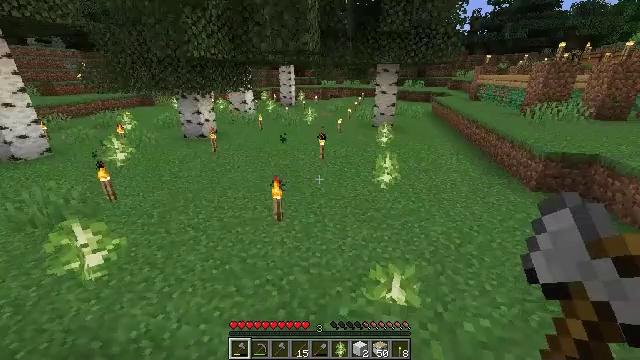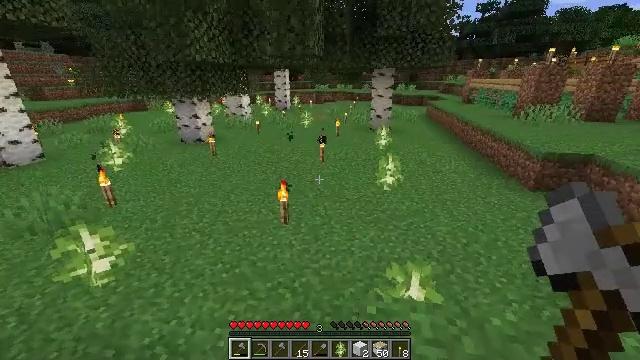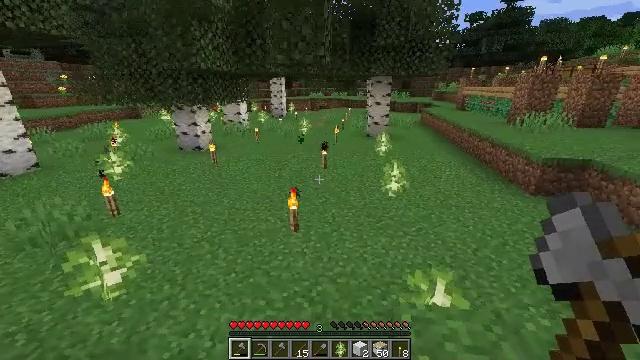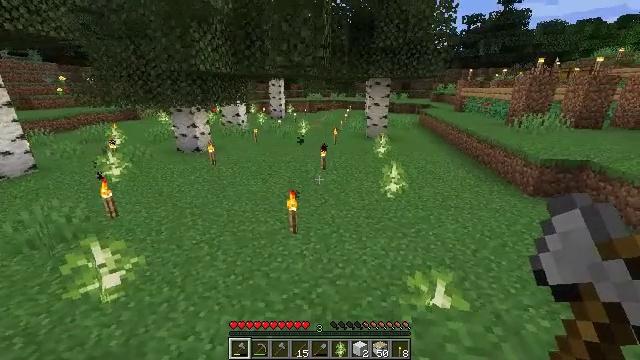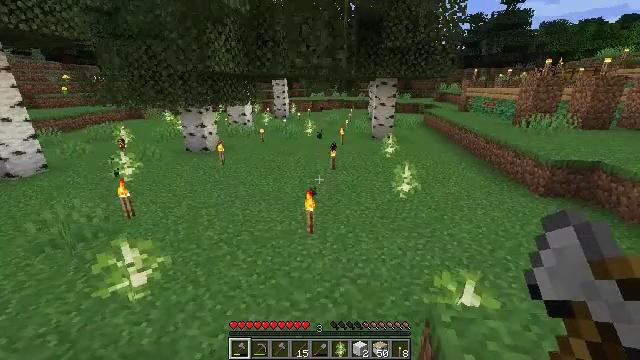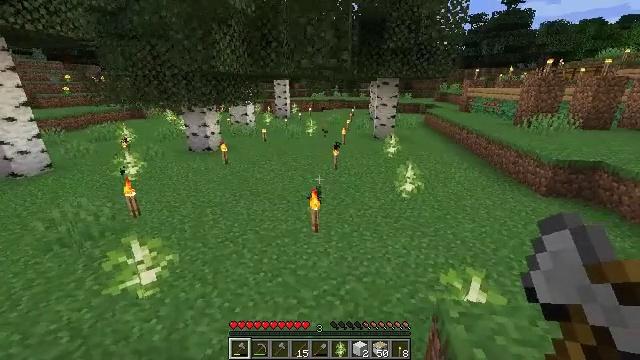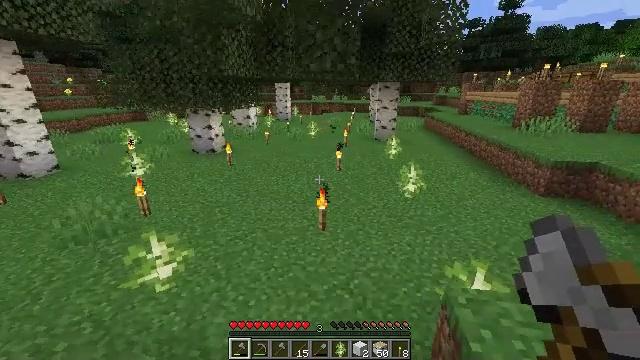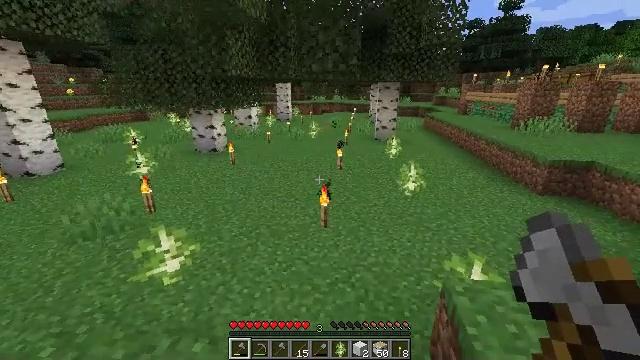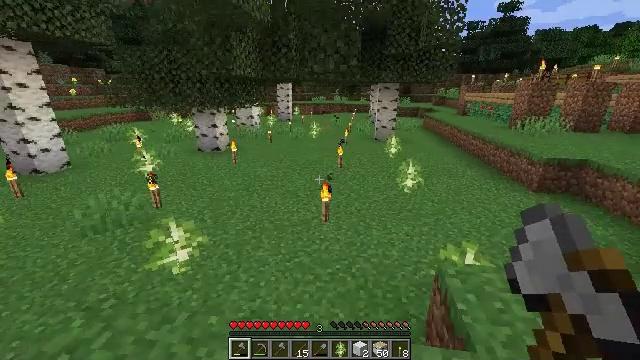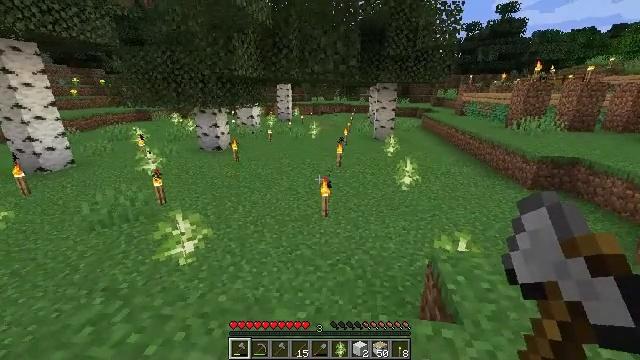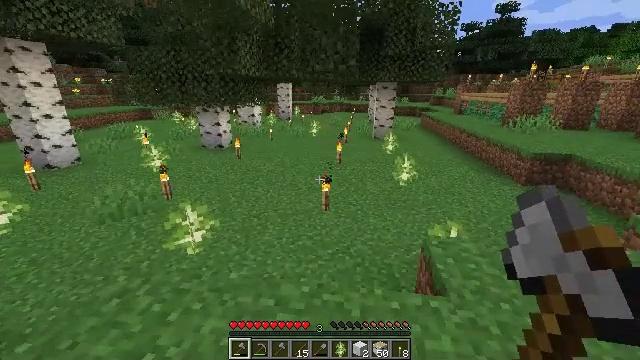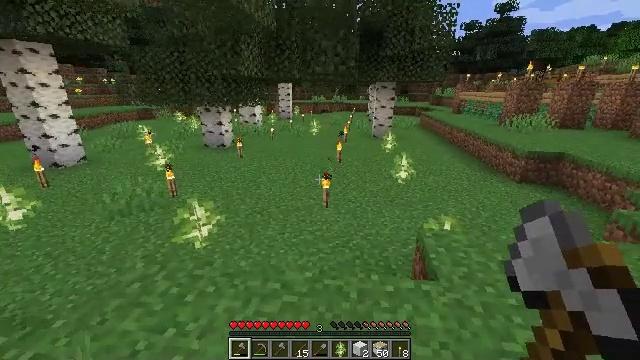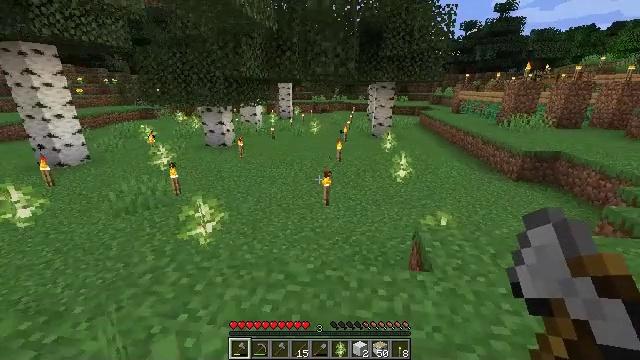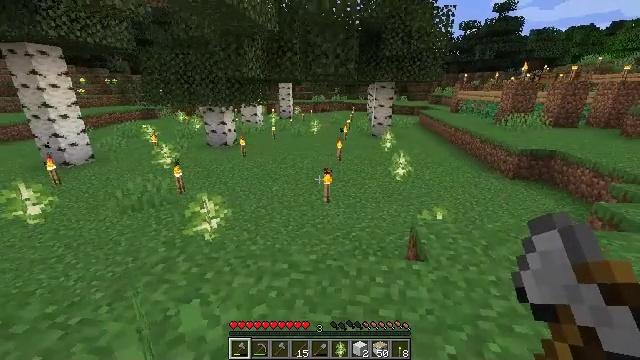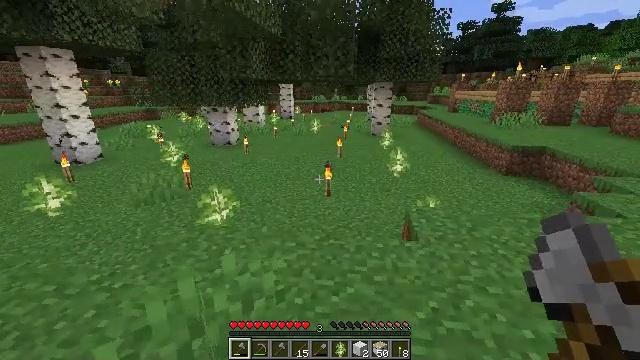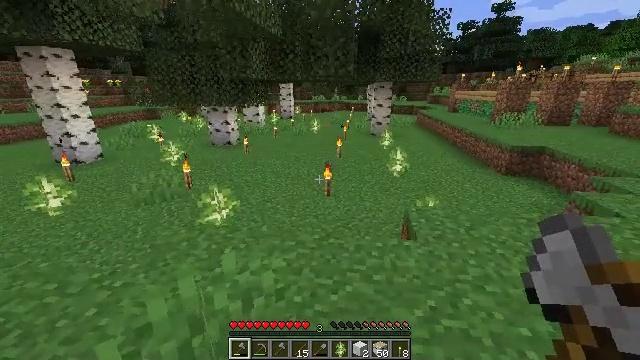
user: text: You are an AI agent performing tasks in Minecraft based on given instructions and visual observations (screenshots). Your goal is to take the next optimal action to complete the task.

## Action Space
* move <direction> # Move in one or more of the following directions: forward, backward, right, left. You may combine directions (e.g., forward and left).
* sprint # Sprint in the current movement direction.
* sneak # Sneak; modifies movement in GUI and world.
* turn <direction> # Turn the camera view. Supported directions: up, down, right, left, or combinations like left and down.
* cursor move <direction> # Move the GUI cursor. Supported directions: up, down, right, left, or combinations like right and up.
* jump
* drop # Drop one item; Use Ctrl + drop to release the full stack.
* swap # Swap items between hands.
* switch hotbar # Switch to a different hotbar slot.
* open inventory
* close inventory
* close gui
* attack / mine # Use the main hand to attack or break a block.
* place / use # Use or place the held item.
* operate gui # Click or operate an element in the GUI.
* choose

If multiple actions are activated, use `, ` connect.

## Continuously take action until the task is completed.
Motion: motion action
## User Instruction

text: Remove the birch sapling from the earth.
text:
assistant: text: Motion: move left, turn right
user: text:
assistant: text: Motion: move left, turn right and up
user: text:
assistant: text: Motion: move left
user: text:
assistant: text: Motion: move back and move left
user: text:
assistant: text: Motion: move back and move left
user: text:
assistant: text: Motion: move back
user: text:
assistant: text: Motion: move back
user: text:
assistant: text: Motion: move back
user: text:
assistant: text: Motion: move back
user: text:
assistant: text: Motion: move back
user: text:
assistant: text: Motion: move back
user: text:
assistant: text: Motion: move back
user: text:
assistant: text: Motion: move back
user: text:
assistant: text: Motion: move back
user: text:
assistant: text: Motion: no_op
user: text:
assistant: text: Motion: move forward
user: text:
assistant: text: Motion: move forward
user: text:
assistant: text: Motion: no_op
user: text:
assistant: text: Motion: move forward
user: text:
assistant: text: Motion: move forward, turn left
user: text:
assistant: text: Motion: turn left and up
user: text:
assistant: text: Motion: turn left and up
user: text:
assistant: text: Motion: turn left
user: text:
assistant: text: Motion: no_op
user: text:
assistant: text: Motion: no_op
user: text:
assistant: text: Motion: no_op
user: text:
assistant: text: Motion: no_op
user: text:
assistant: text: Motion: no_op
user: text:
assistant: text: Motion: no_op
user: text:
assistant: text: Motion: move forward